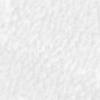
Label: no_change